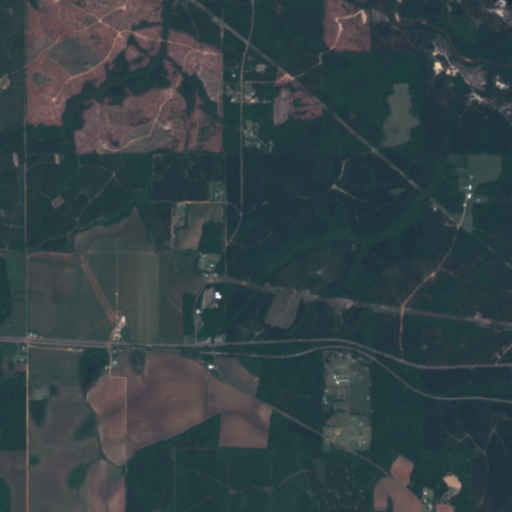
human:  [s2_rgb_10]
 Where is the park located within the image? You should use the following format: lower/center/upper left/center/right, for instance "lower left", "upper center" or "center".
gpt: The park is located in the center of the image.
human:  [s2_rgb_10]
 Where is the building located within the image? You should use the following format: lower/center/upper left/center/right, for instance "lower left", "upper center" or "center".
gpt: There is no building in the image.